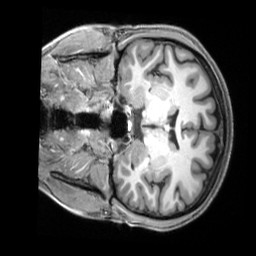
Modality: T1w
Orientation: coronal
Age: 24
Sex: female
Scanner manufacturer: siemens
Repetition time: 2.3 s
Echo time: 0.00229 s